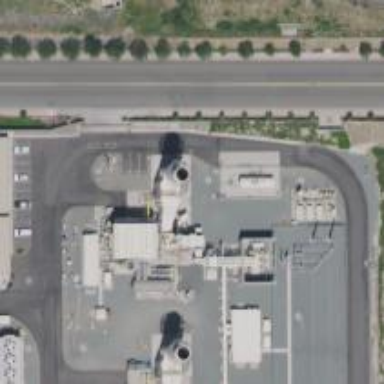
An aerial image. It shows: Gas turbine generator powered by gas.